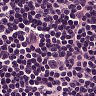
Metastatic tissue present: no